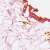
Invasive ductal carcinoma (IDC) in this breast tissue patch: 0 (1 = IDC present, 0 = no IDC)